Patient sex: M
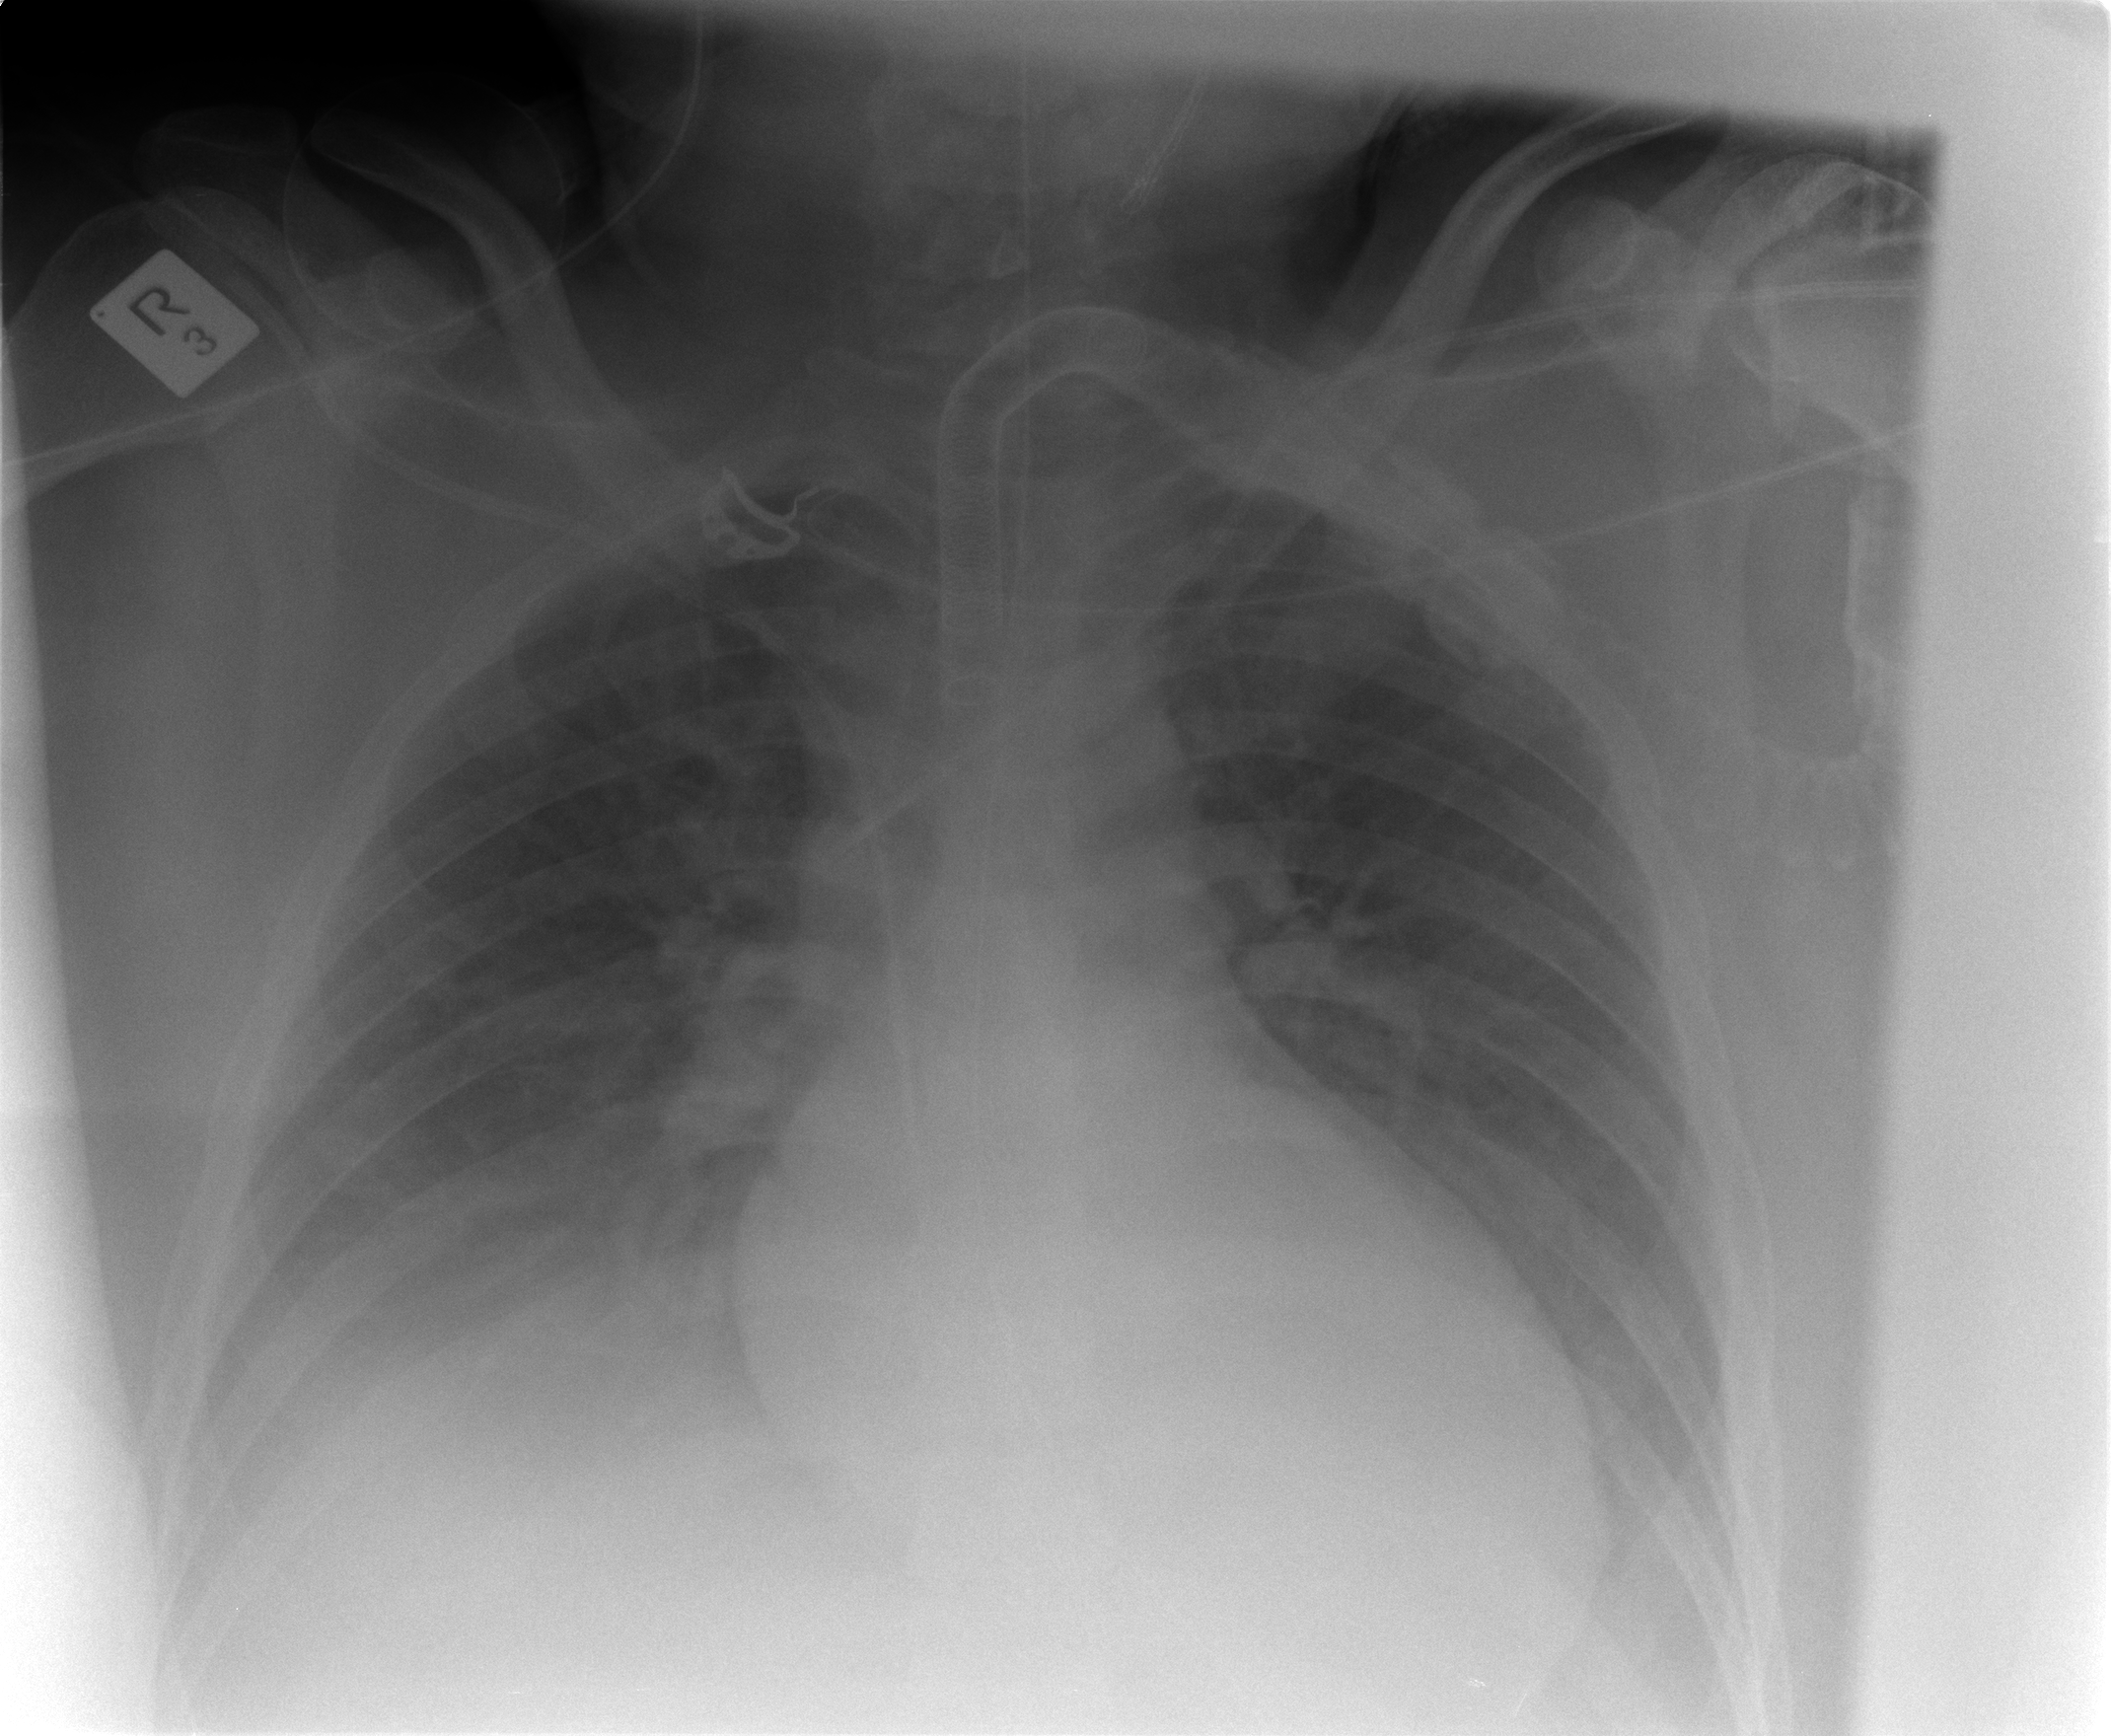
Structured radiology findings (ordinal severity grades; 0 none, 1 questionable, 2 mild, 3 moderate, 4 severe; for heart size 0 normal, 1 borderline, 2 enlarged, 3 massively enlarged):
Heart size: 2
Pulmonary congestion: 2
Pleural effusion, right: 3
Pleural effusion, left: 3
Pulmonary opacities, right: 1
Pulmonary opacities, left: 1
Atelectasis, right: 2
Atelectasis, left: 2